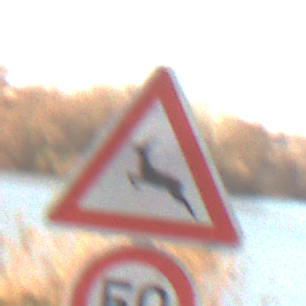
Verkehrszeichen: WildwechselRechts
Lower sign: Geschwindigkeit50
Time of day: SunriseSunset
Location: Outdoor (Nature)
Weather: PartlyCloudy
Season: NotSpecified
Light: Natural